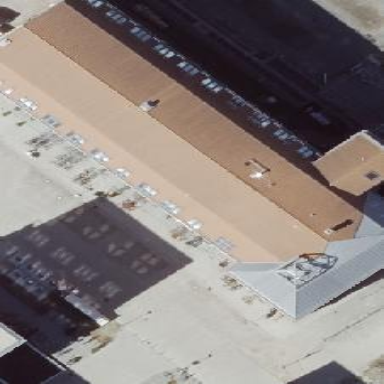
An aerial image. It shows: Office building with gabled roof.